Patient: sex F, age 31
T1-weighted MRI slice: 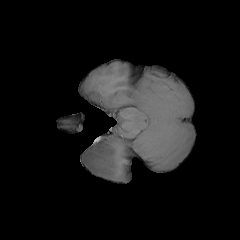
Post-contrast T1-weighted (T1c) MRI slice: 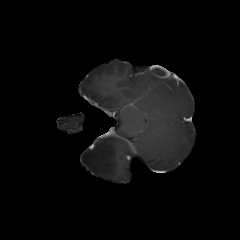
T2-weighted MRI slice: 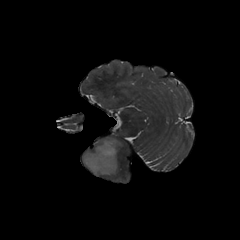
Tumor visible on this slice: yes
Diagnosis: Astrocytoma, IDH-mutant
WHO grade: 2